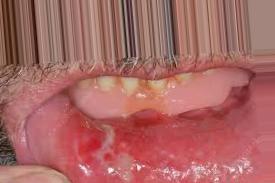
Condition: Mouth Ulcer